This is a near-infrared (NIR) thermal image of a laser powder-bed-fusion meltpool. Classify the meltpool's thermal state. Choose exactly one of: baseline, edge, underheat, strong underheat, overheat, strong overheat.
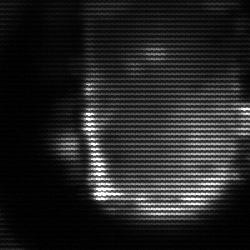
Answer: baseline